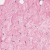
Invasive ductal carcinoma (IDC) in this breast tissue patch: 0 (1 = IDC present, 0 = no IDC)